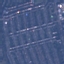
Label: Residential